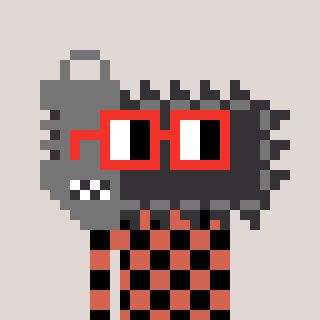
a pixel art character with square red glasses, a chainsaw-shaped head and a peachy-colored body on a warm background